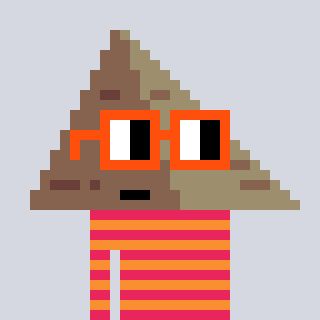
a pixel art character with square orange glasses, a pyramid-shaped head and a orange-colored body on a cool background